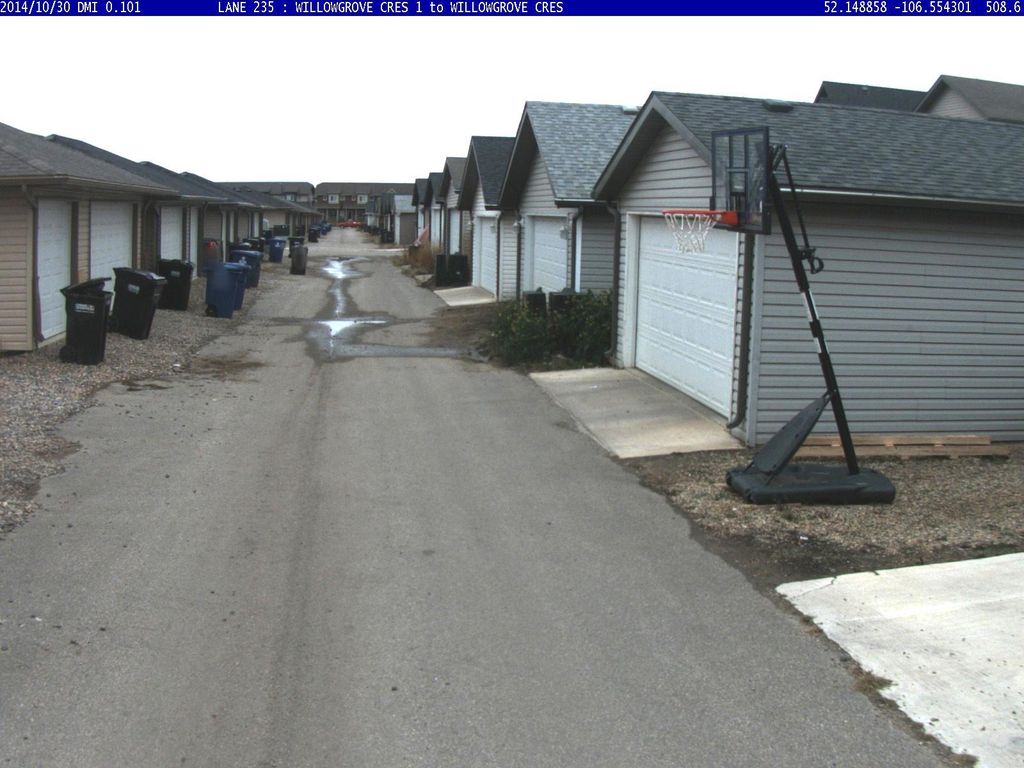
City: saskatoon